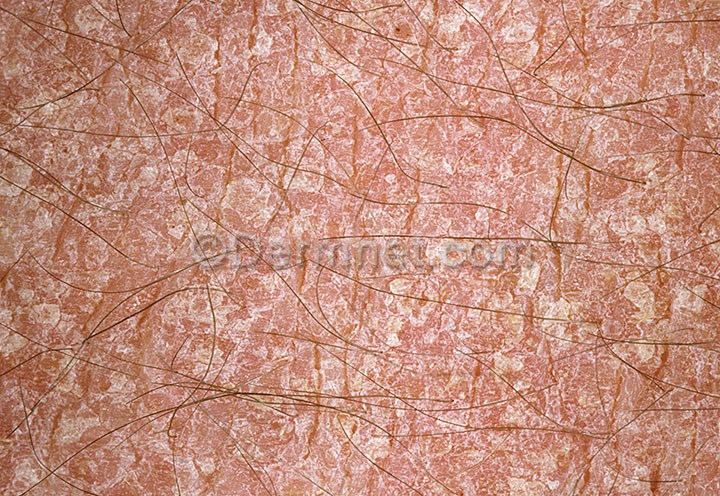
Disease: Psoriasis pictures Lichen Planus and related diseases